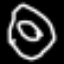
Label: donut